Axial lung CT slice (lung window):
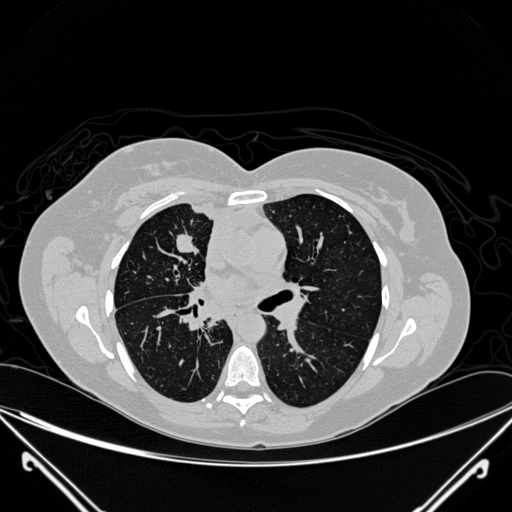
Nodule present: yes
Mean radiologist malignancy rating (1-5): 3.25